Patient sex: F
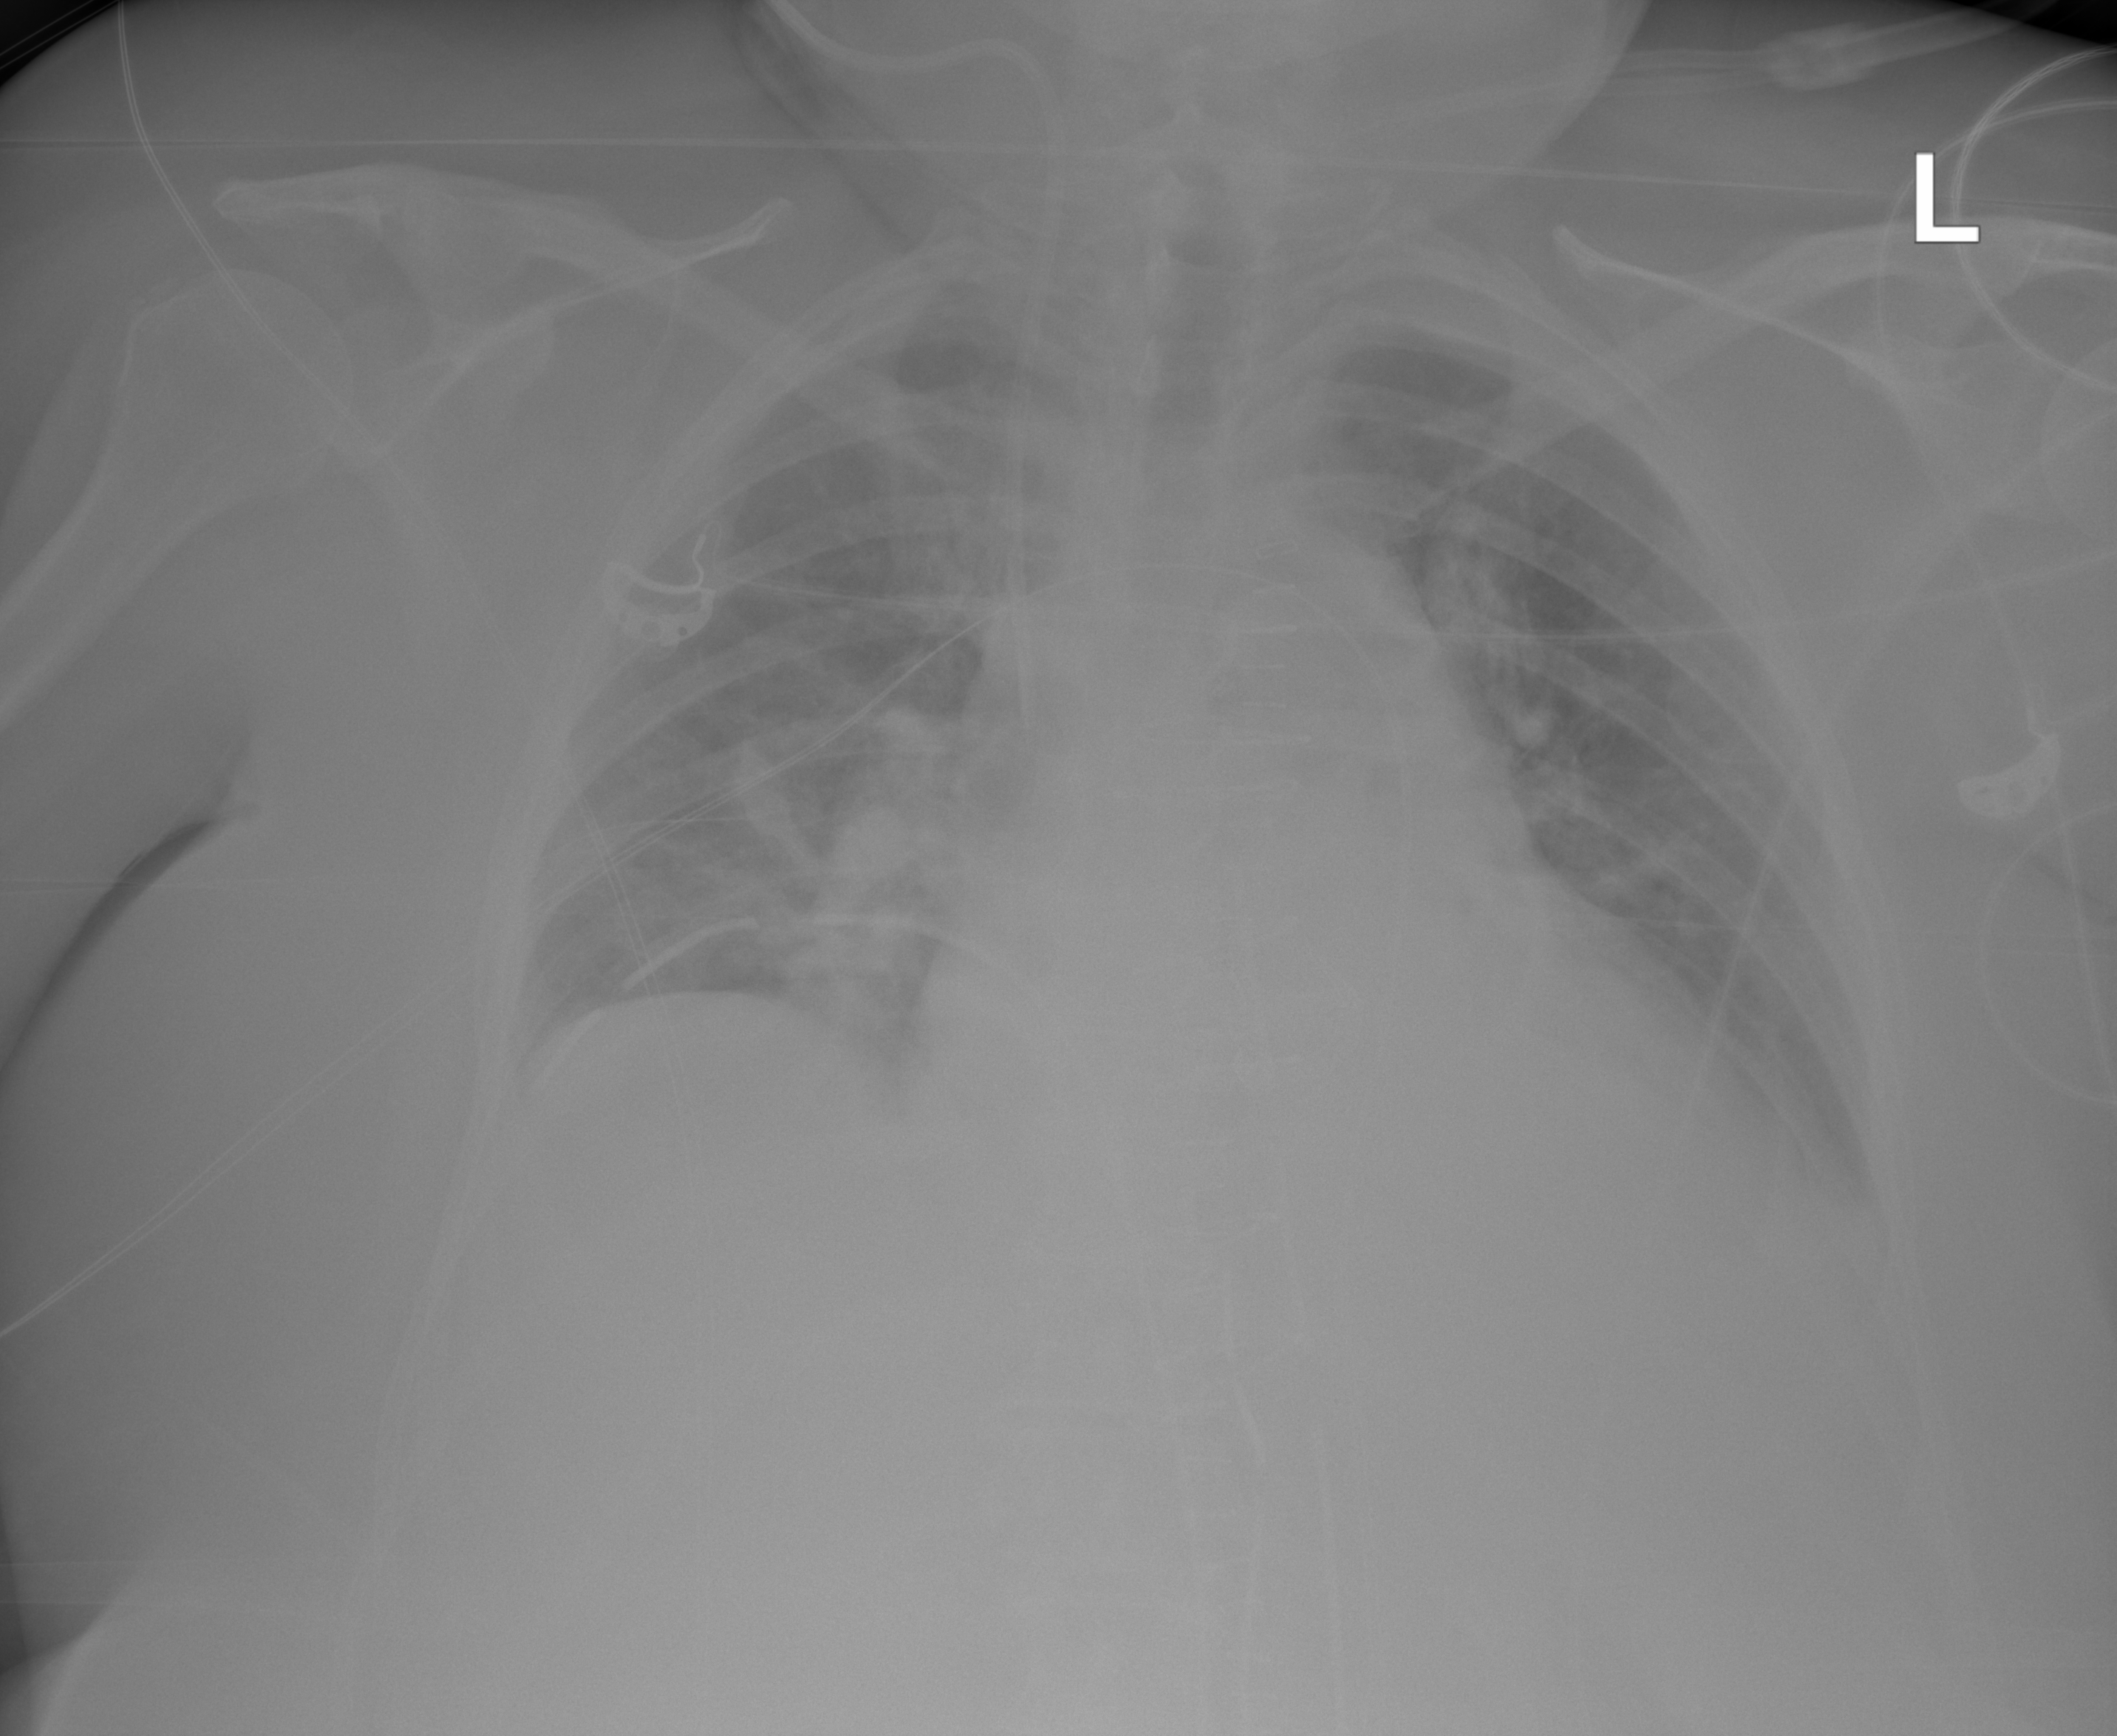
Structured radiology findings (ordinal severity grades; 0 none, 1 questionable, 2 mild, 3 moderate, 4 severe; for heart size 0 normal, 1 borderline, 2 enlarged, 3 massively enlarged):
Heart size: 2
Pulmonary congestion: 2
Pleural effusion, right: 0
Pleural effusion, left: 2
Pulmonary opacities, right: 2
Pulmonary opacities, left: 2
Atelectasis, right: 2
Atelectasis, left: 0